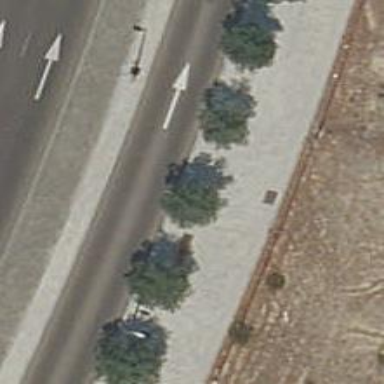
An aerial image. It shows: Row of trees in natural setting.